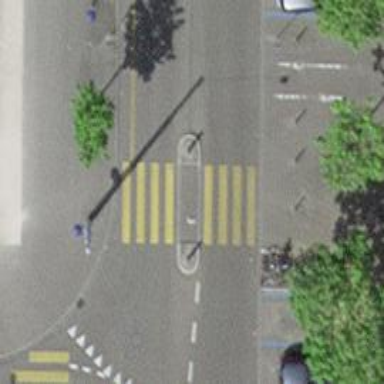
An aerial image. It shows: Marked zebra crossing with pedestrian island.